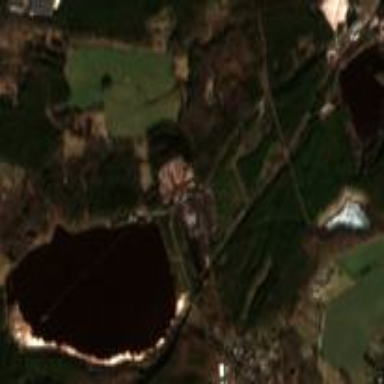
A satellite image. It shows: Quarry area.